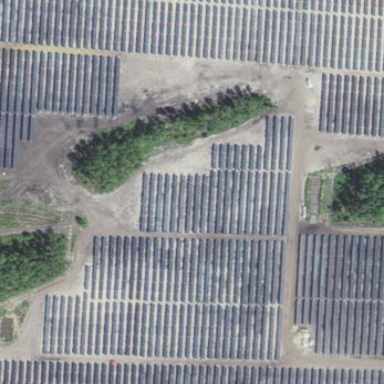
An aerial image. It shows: Solar photovoltaic power plant surrounded by fence.